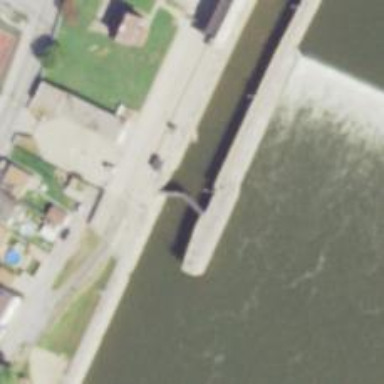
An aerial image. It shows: Lock gate along waterway.